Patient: sex M, age 49
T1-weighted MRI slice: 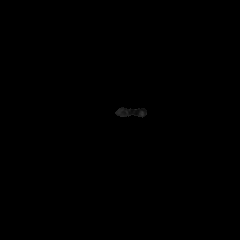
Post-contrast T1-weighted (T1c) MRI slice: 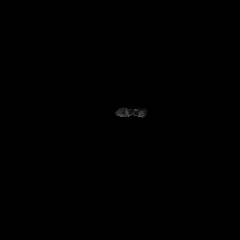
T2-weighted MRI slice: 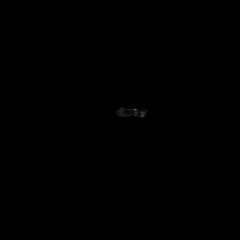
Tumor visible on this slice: no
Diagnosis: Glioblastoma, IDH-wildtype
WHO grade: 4